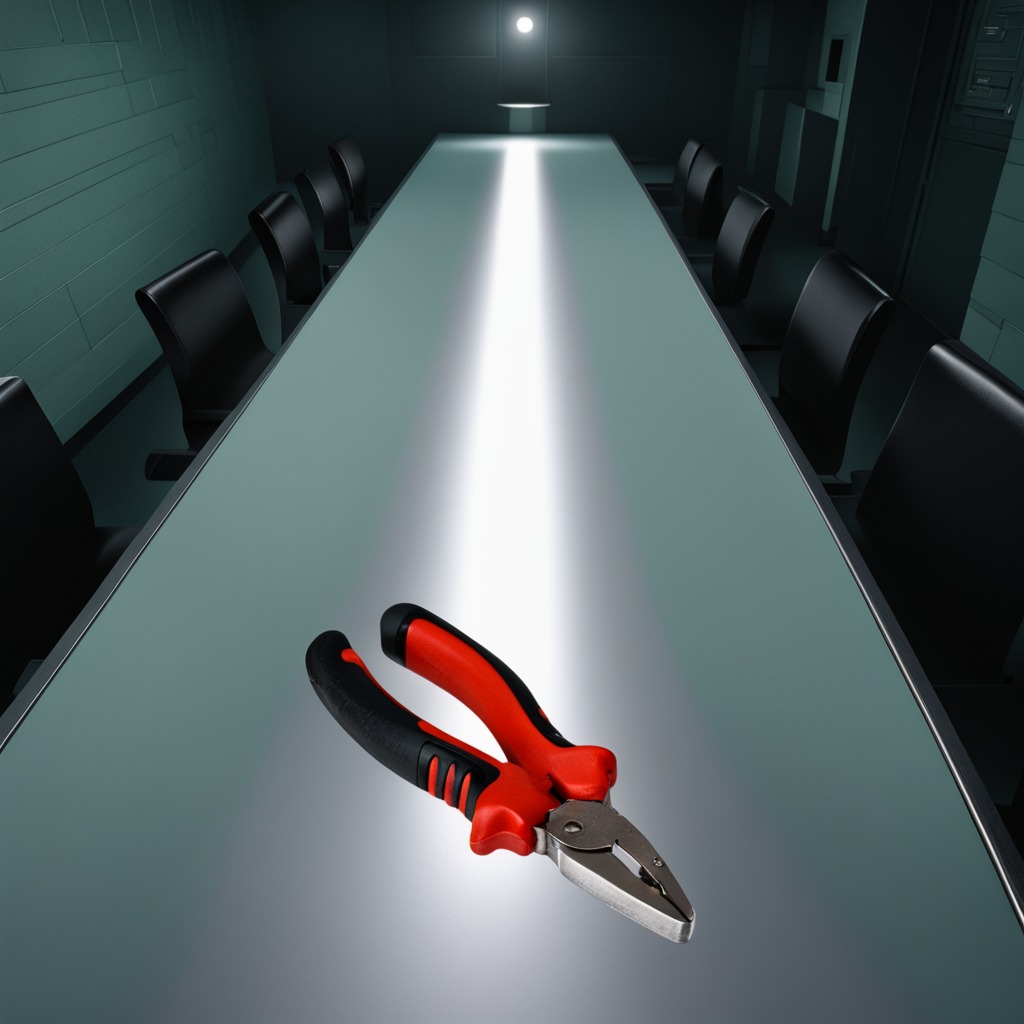
A plier is lying on a table in a railway signal maintenance room.